Question: I'm trying to read <URL> in R, but whenever I read it, the unicode characters are not encoded correctly:

The script I'm using to process the file is as follows:
'''
defaultEncoding <- "UTF8"
detalheVotacaoMunicipioZonaTypes <- c("character", "character", "factor", "factor", "factor", "factor", "factor",
"factor", "factor", "factor", "factor", "factor", "numeric",
"numeric", "numeric", "numeric", "numeric", "numeric",
"numeric", "numeric", "numeric", "numeric", "numeric",
"numeric", "character", "character")
readDetalheVotacaoMunicipioZona <- function( fileName ) {
fileConnection = file(fileName,encoding=defaultEncoding)
contents <- readChar(fileConnection, file.info(fileName)$size)
close(fileConnection)
contents <- gsub('"', "", contents)
columnNames <- c("data_geracao", "hora_geracao", "ano_eleicao", "num_turno", "descricao_eleicao", "sigla_uf", "sigla_ue",
"codigo_municipio", "nome_municipio", "numero_zona", "codigo_cargo", "descricao_cargo", "qtd_aptos",
"qtd_secoes", "qtd_secoes_agregadas", "qtd_aptos_tot", "qtd_secoes_tot", "qtd_comparecimento",
"qtd_abstencoes", "qtd_votos_nominais", "qtd_votos_brancos", "qtd_votos_nulos", "qtd_votos_legenda",
"qtd_votos_anulados", "data_ult_totalizacao", "hora_ult_totalizacao")
read.csv(text=contents,
colClasses=detalheVotacaoMunicipioZonaTypes,
sep=";",
col.names=columnNames,
fileEncoding=defaultEncoding,
header=FALSE)
}
'''
I read the file sending in the UTF-8 encoding, remove all quotes (even numbers are quoted, so I need to clean them up) and then feed the contents to 'read.csv'. It reads and processes the file correctly but it seems like it's not using the encoding information I'm giving it.
What should I do to make it use UTF-8 to read this file?
I'm using RStudio on OSX if it makes any difference.
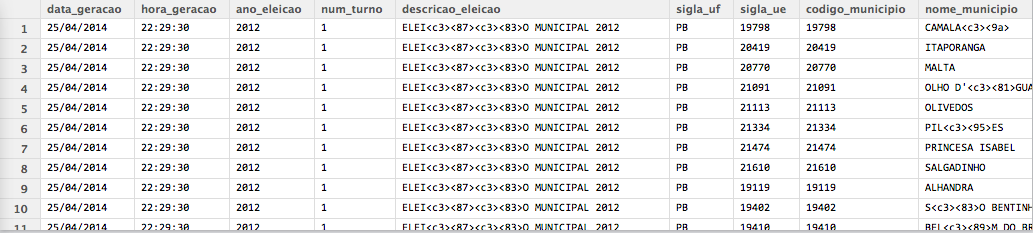
Answer: This problem is caused by the wrong locale being set, whether inside RStudio or command-line R:
1. If the problem only happens in RStudio not command-line R, go to RStudio->Preferences:General, tell us what 'Default text encoding:'is set to, click 'Change' and try Windows-1252, UTF-8 or ISO8859-1('latin1') (or else 'Ask' if you always want to be prompted). Screenshot attached at bottom. Let us know which one worked!
2. If the problem also happens in command-line R, do the following:
Do 'locale -m' on your Mac and tell us whether it supports CP1252 or else ISO8859-1 ('latin1')? Dump the list of supported locales if you need to. (You might as well tell us your version of MacOS while you're at it.)
For both of those locales, try to change to that locale:
'''
# first try Windows CP1252, although that's almost surely not supported on Mac:
Sys.setlocale("LC_ALL", "pt_PT.1252") # Make sure not to omit the '"LC_ALL",' first argument, it will fail.
Sys.setlocale("LC_ALL", "pt_PT.CP1252") # the name might need to be 'CP1252'
# next try IS08859-1(/'latin1'), this works for me:
Sys.setlocale("LC_ALL", "pt_PT.ISO8859-1")
# Try "pt_PT.UTF-8" too...
# in your program, make sure the Sys.setlocale worked, sprinkle this assertion in your code before attempting to read.csv:
stopifnot(Sys.getlocale('LC_CTYPE') == "pt_PT.ISO8859-1")
'''
That should work.
Strictly the 'Sys.setlocale()' command should go in your '~/.Rprofile' for startup, inside your R session or source-code.
However 'Sys.setlocale()' can fail, so just be aware of that. Also, assert 'Sys.getlocale()' inside your setup code early and often, as I do. (really, 'read.csv' should figure out if the encoding it uses is compatible with the locale, and warn or error if not).
Let us know which fix worked! I'm trying to document this more generally so we can figure out the correct enhance.
1. Screenshot of RStudio Preferences Change default text encoding menu: